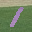
Label: 1